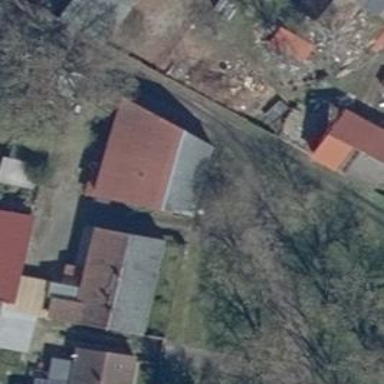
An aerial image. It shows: Simple and straightforward house.